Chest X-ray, PA view. Patient: 49 years old, sex F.
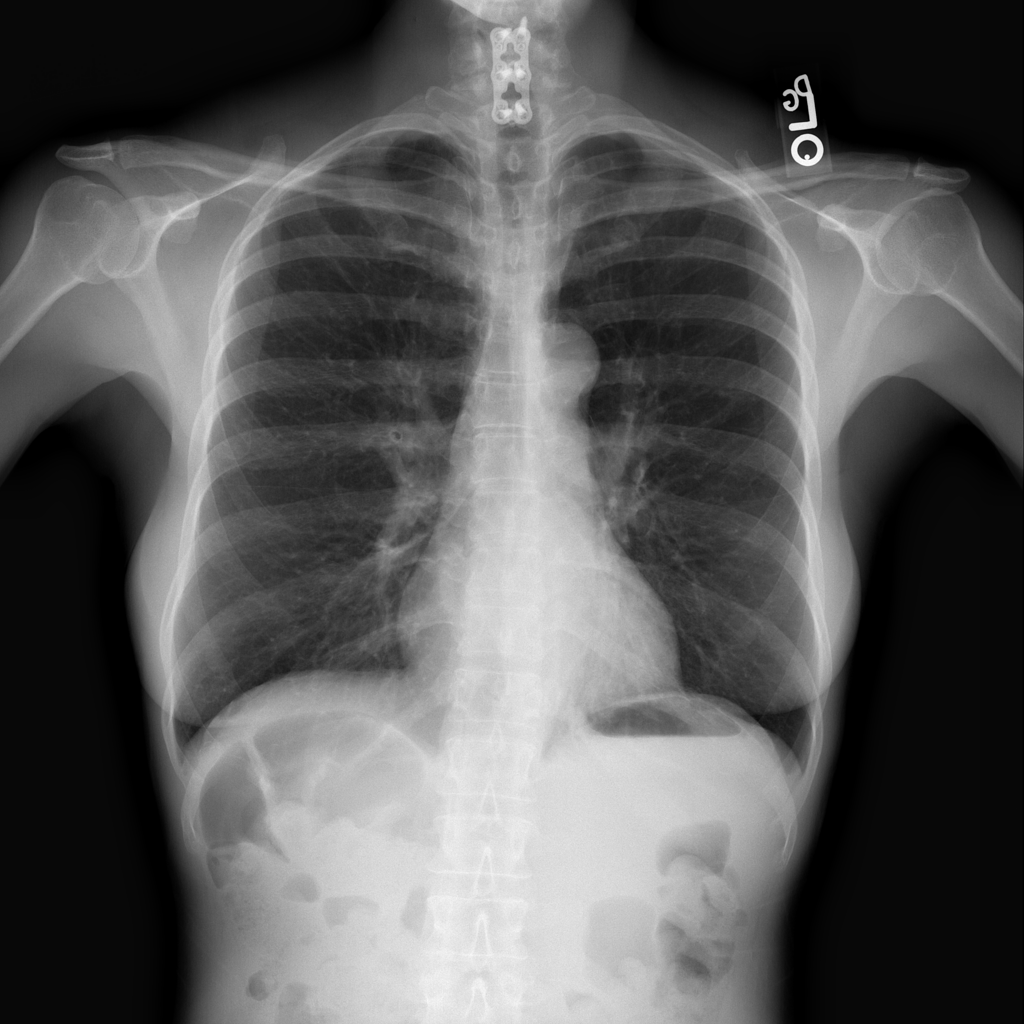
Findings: No Finding